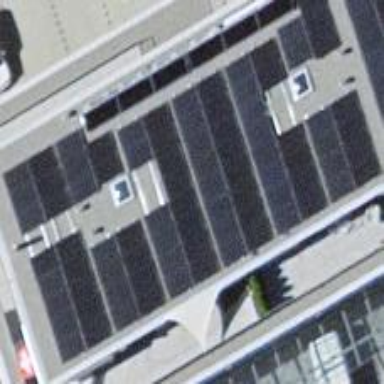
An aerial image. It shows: Solar power generator.